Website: lowes
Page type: cart
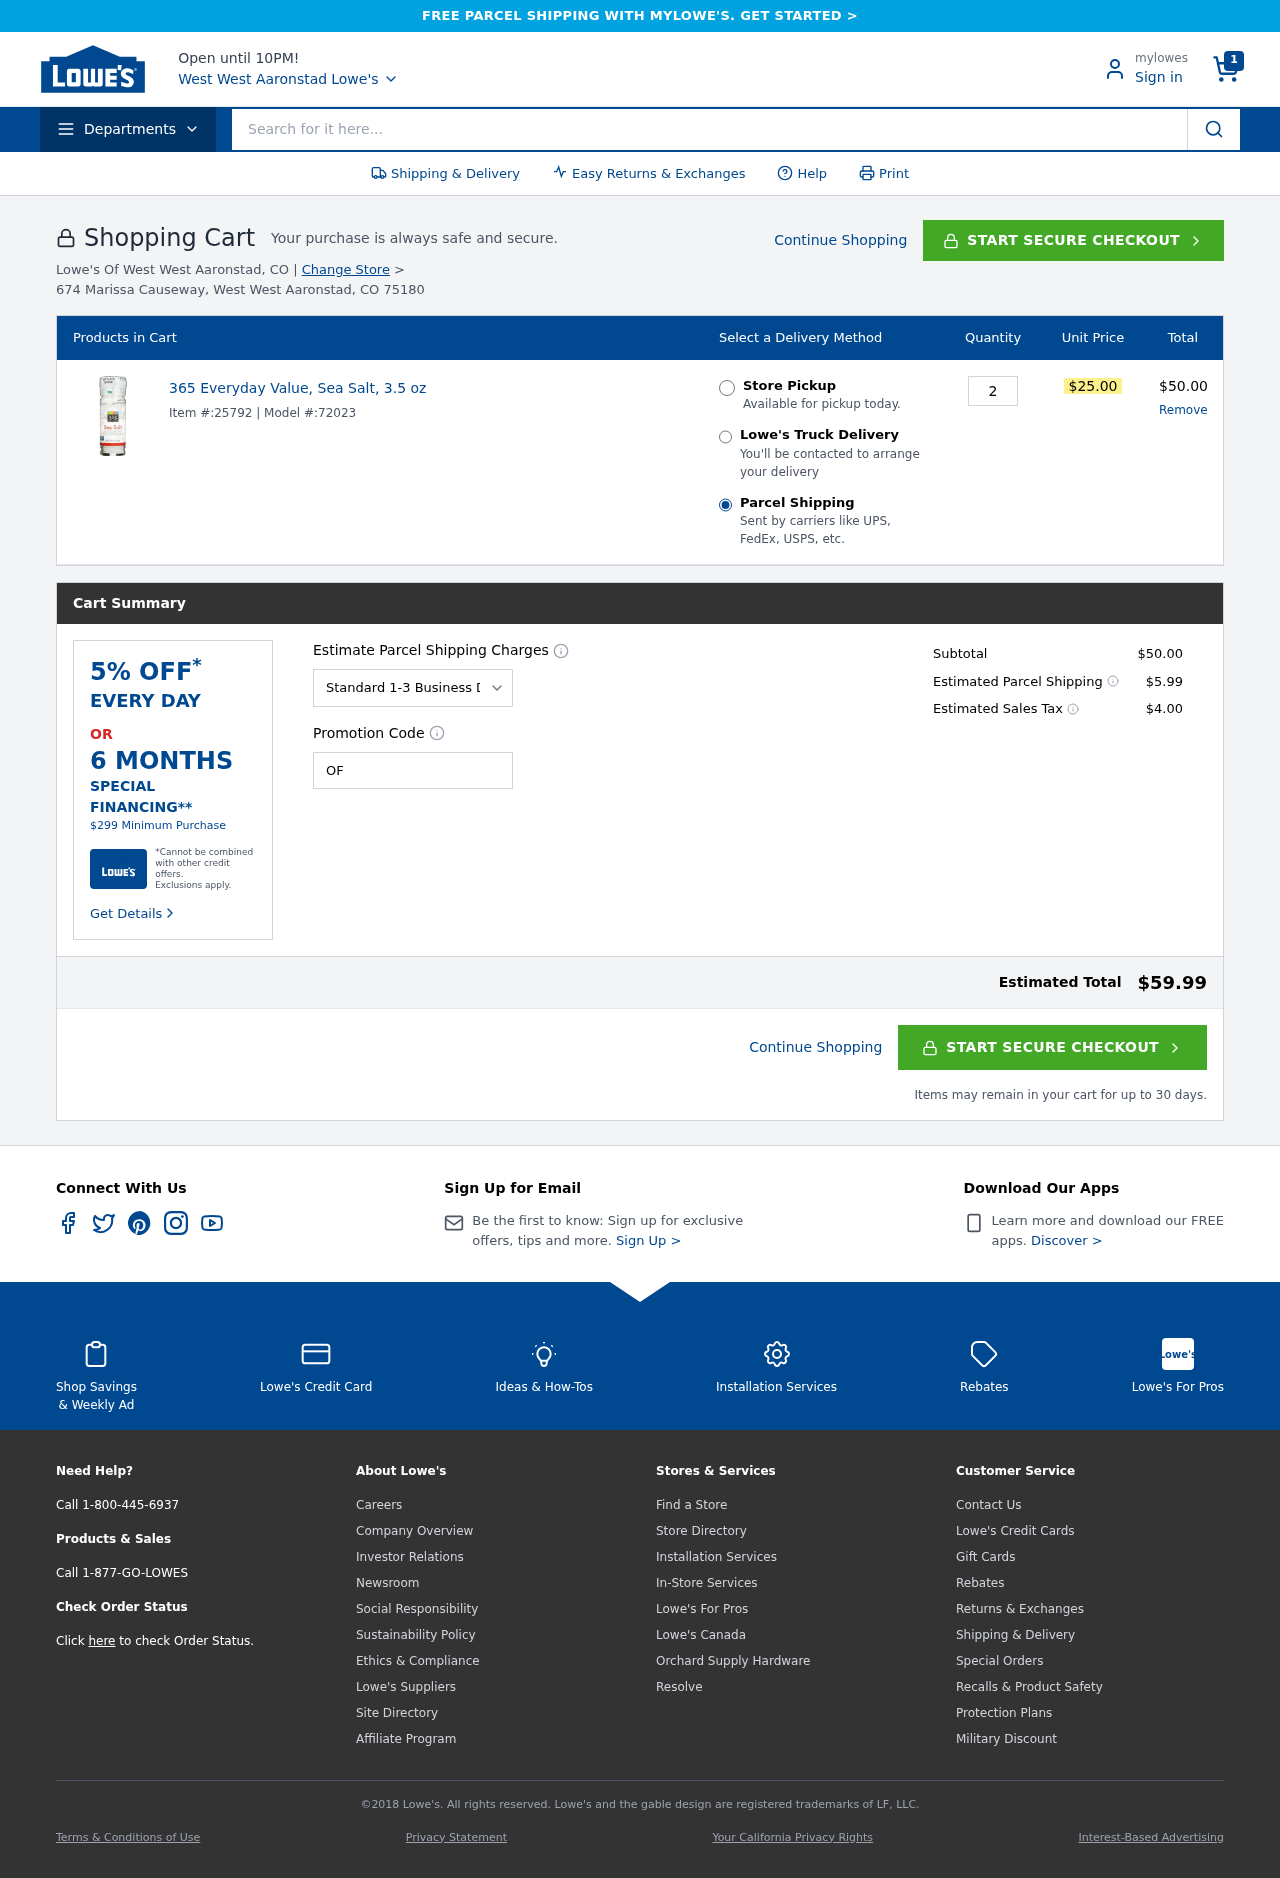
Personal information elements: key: PII_CITY
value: West Aaronstad
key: PII_CITY
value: West West Aaronstad
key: PII_POSTCODE
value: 75180
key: PII_PROMO_CODE
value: OFF59
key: PII_STREET
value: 674 Marissa Causeway
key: PII_STATE_ABBR
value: CO
Product elements: key: PRODUCT1_NAME
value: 365 Everyday Value, Sea Salt, 3.5 oz
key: PRODUCT1_PRICE
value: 25
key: PRODUCT1_QUANTITY
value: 2
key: PRODUCT1_MODEL
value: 72023
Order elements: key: ORDER_NUM_ITEMS
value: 1
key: ORDER_ITEM_ID
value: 25792
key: ORDER_LINE_TOTAL
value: $50.00
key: ORDER_SUBTOTAL
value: $50.00
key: ORDER_SHIPPING_COST
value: $5.99
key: ORDER_TAX
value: $4.00
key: ORDER_TOTAL
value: $59.99
Search elements: key: HEADER_SEARCH
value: Search for it here...